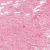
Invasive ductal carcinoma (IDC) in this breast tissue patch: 0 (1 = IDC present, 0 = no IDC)